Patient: sex M, age 43
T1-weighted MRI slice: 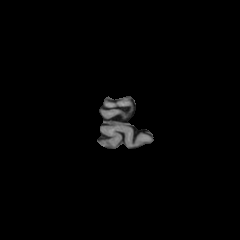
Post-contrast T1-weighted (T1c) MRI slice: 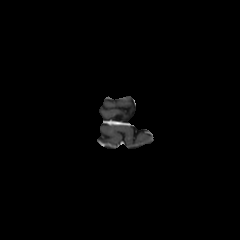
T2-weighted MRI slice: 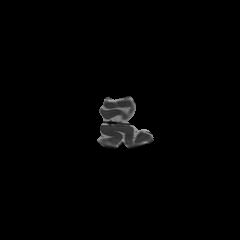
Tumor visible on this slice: no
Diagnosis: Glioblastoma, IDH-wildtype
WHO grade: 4